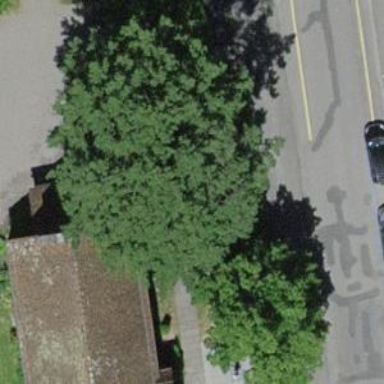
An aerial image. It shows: Evergreen needle-leaved tree.